Question: 'ShowMessage()' in Delphi XE5 shortens text.
Is this new to me, or it is due to the encoded characters when encoding a url? I need to see the entire thing.
I use the following function to encode my url:
'''
function TConnector.EncodeUrl(aDecodedUrl: String): String;
begin
result:= tIdUri.URLEncode(aDecodedUrl);
end;
'''
I then call in here:
'''
zEncodedUrl := Connector.EncodeUrl('http://' + Connector.Host + 'Node:' + edtPath.Text + '.GetObjectListDataAsJSON');
'''
And I get this when passed to ShowMessage:

I should note that when debugging and placing my mouse over the 'zEncodedUrl' variable, it shows the full thing.
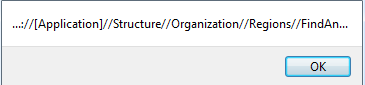
Answer: That's the native behaviour of the Vista task dialog, at least as called by Delphi. And the Vista task dialog is what gets called when you call 'ShowMessage' on Windows. It will not split lines that are too long. If your text included a space, it would be split.
A simple workaround would be to call good old 'MessageBox'.
'''
MessageBox(Application.MainForm.Handle, PChar(Message), PChar(Caption), MB_OK);
'''
You may want to fine-tune the choice of owner 'HWND' to pass, but you get the idea.